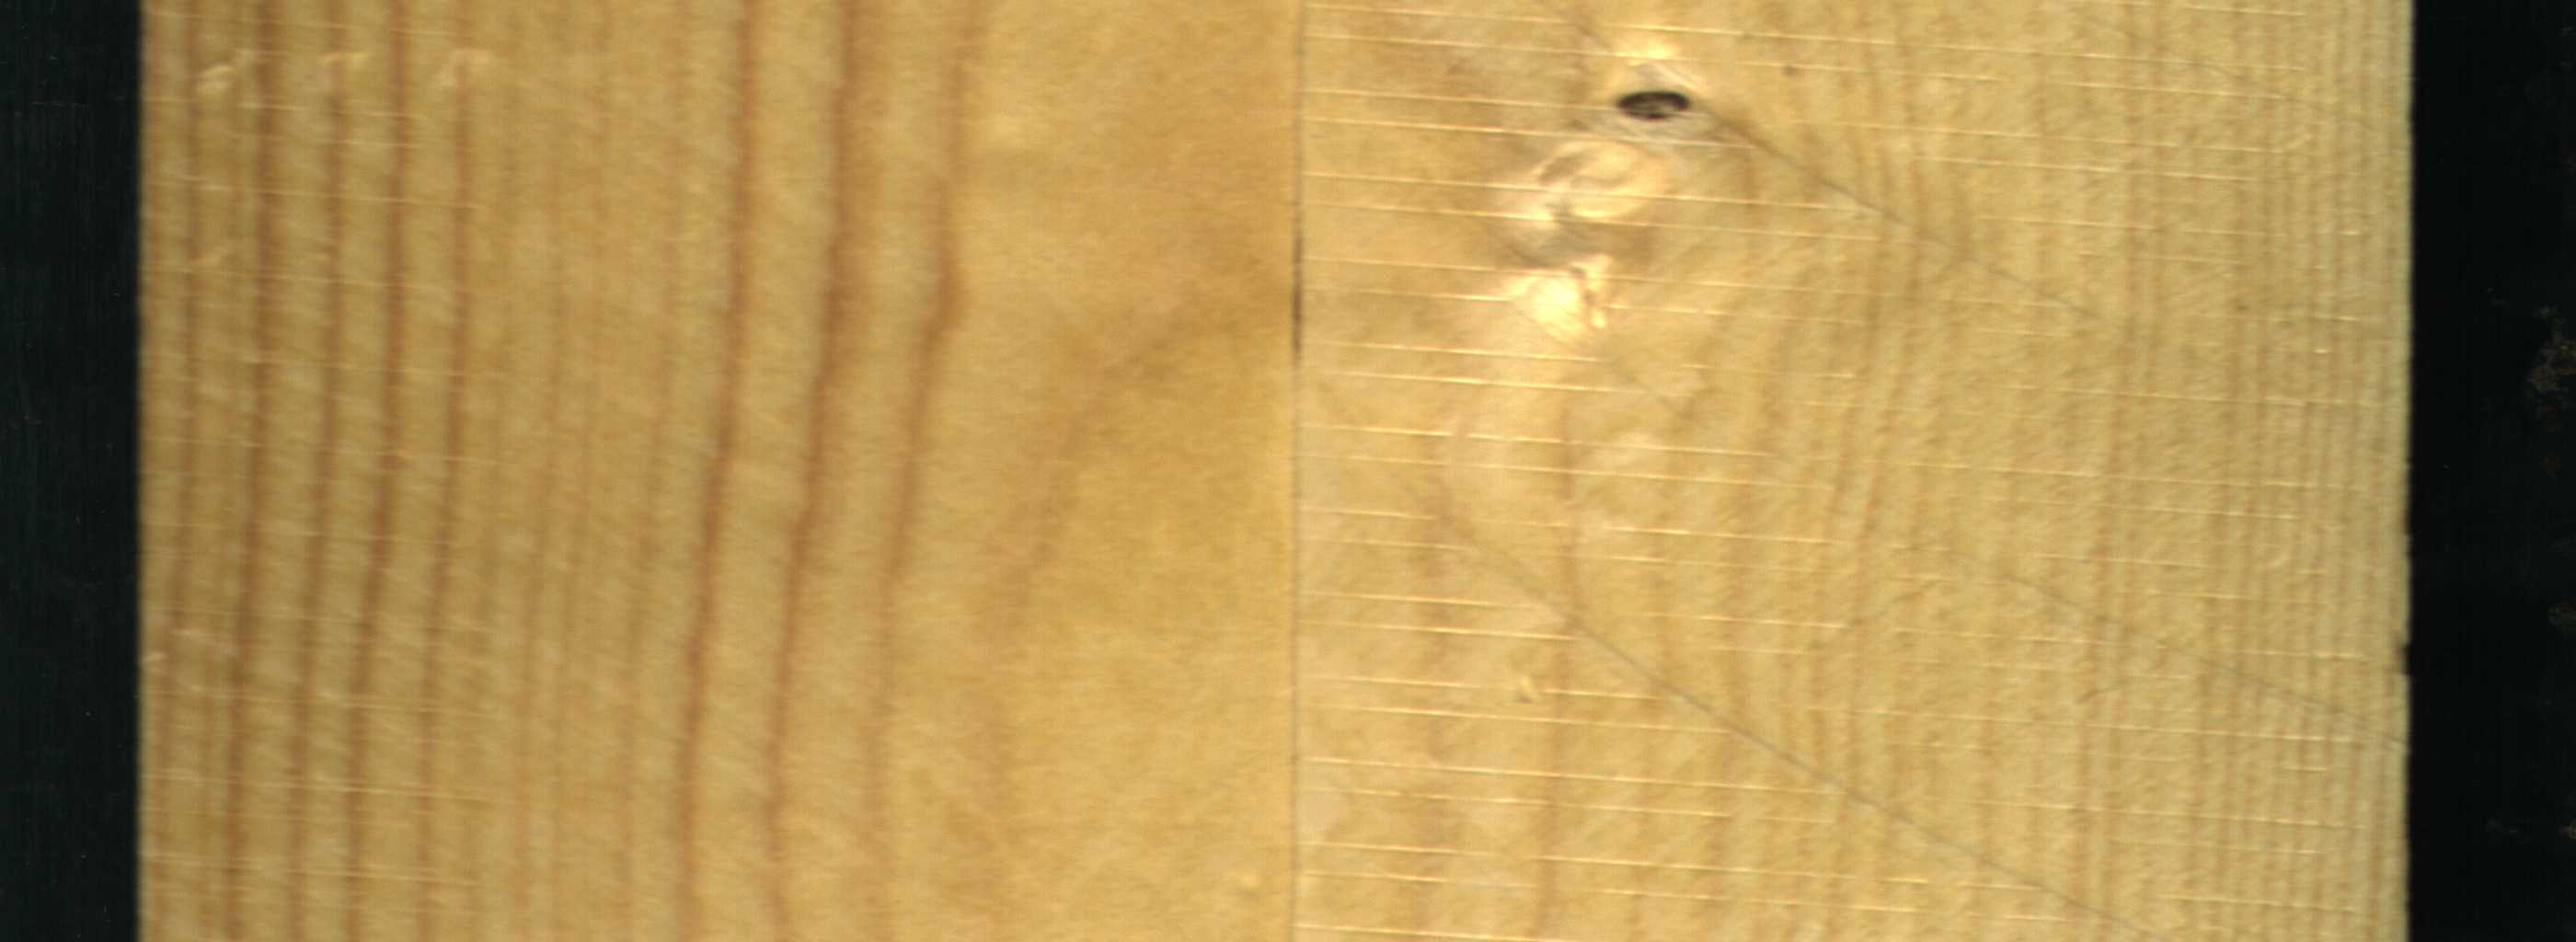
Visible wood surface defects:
Dead_Knot